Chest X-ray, PA view. Patient: 54 years old, sex F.
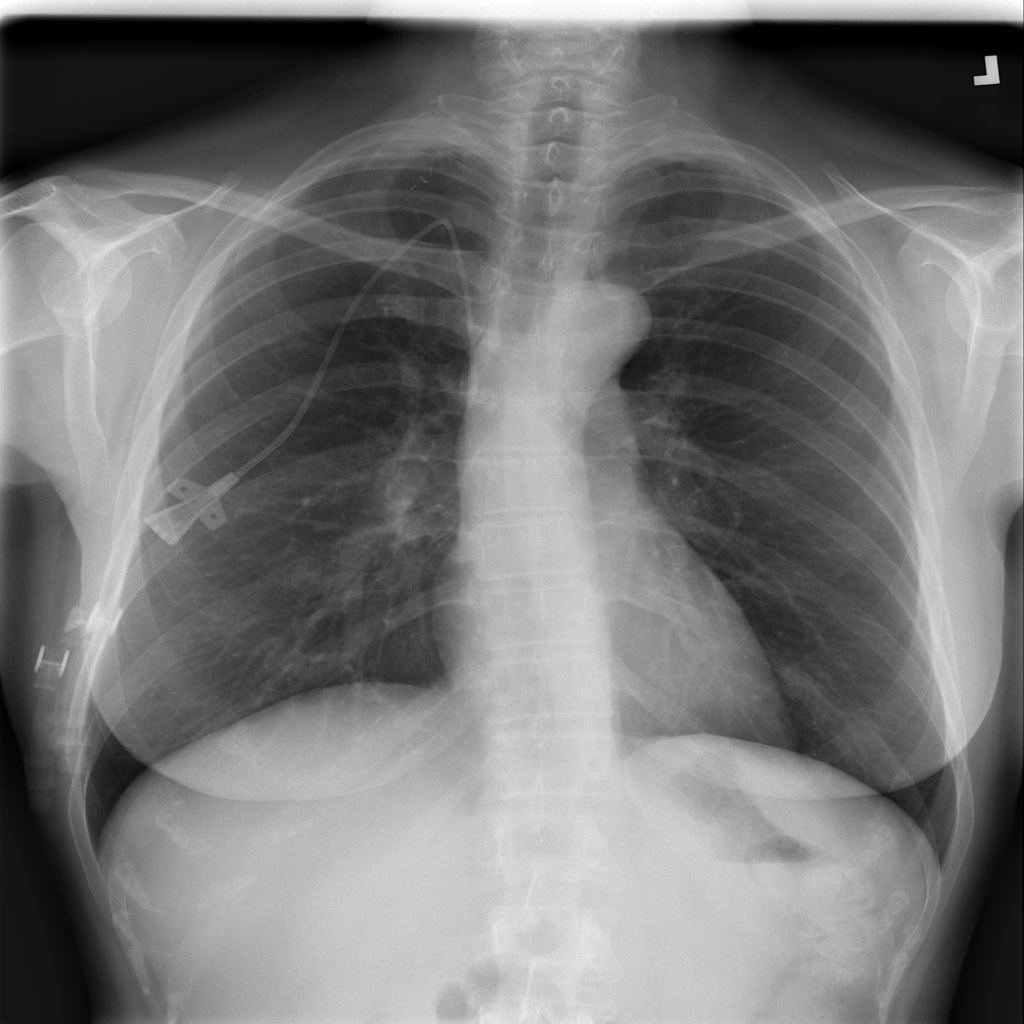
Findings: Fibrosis